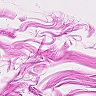
Metastatic tissue present: no